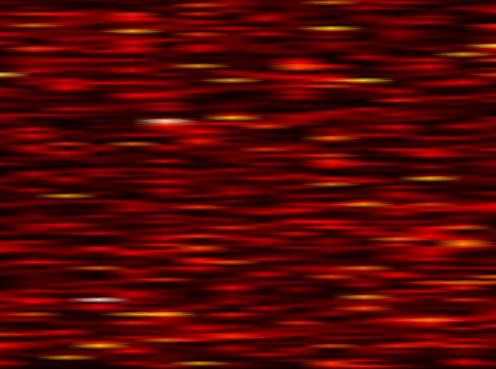
Label: WOLA